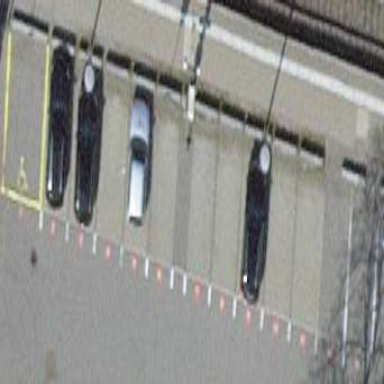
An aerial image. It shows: Street-side parking area.